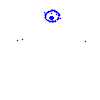
Particle: proton